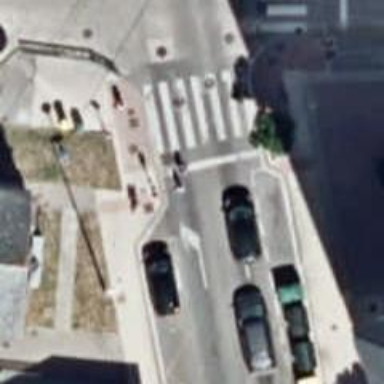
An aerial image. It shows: Road with traffic signals at crossing.